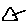
Label: triangle